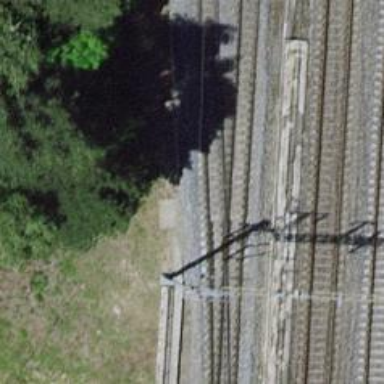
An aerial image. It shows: Narrow-gauge railway bridge with one track and electrified contact line. It serves as siding.